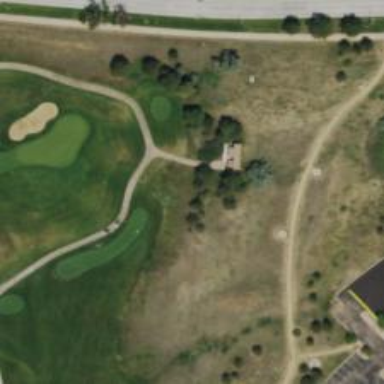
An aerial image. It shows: Service road used as golf cart path.